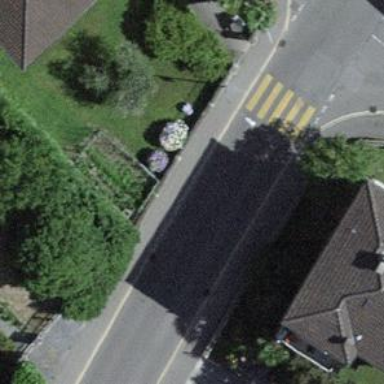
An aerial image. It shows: Uncontrolled road crossing with markings.